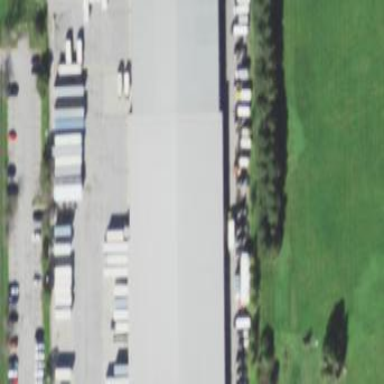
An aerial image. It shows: Commercial building serving as post depot.